Question: I am using Android-MPChartLibrary for showing a LineChart. Empty view for 'LineChart' is showing "No chart data available" and "No data to display"
'''
chart.setDescription("");
chart.setNoDataTextDescription("No data to display");
'''
I just want it to say "No data to display" but not sure why it is showing both.
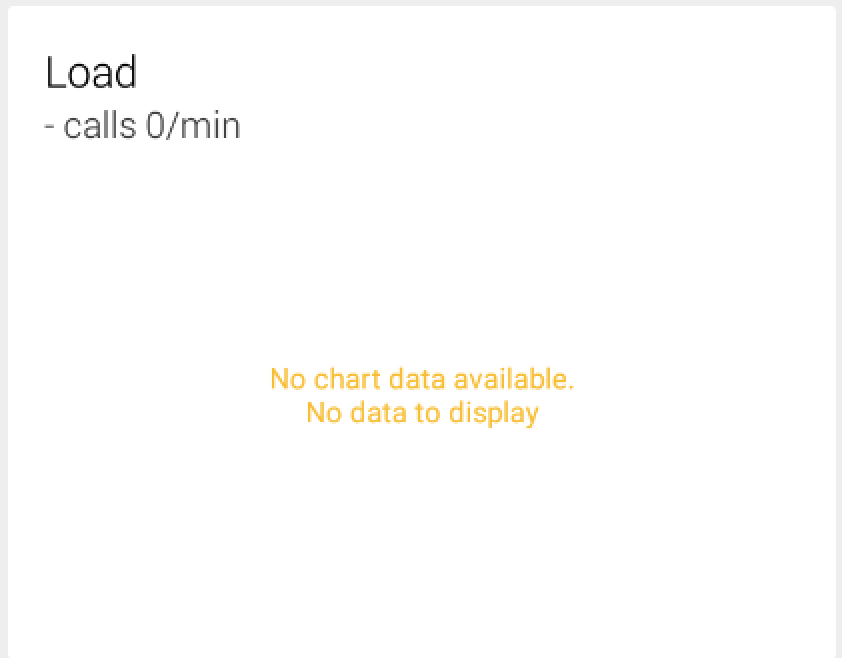
Answer: What worked for me was putting this after setting all the chart data points.
'''
chart.setDescription("");
chart.setNoDataText("No Chart Data"); // this is the top line
chart.setNoDataTextDescription("..."); // this is one line below the no-data-text
chart.invalidate();
'''